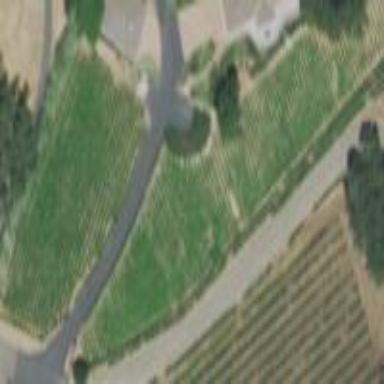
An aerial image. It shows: Vineyard growing wine grapes.